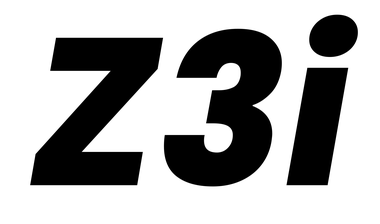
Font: Poppins-ExtraBoldItalic